Interaction volume radius: 5 \u00c5
Interaction volume height: 30 \u00c5
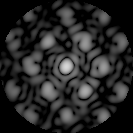
Disorder parameter: 0.4143